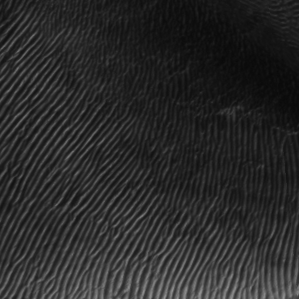
Label: frost